RGB frame:
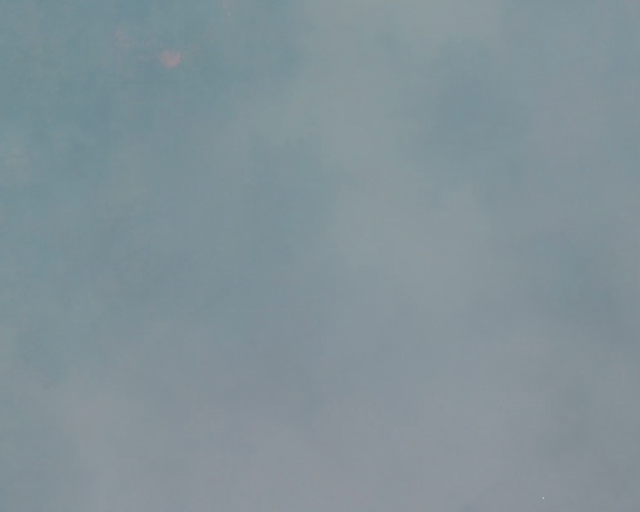
Thermal frame:
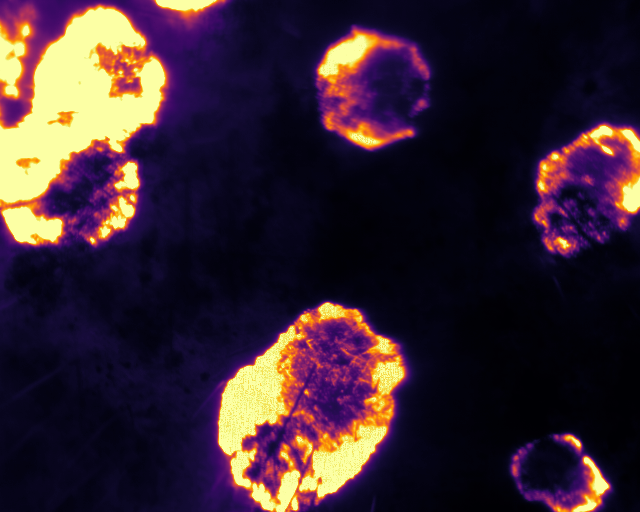
Captured: 2026-02-26 02:29:25
Pixels at or above 80 °C: 64665 (fraction of frame: 0.1973)